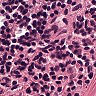
Metastatic tissue present: no